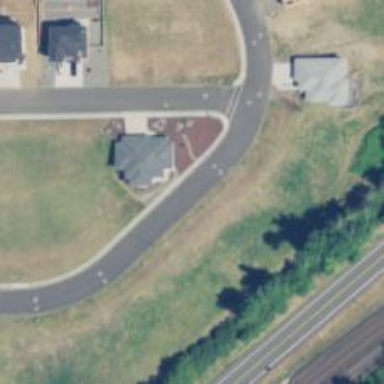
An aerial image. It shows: Residential road with asphalt surface and sidewalk on the left side.